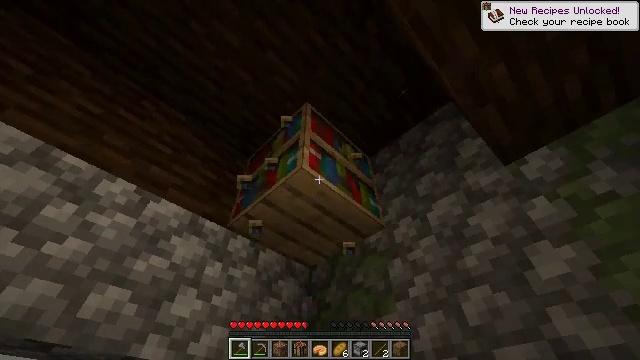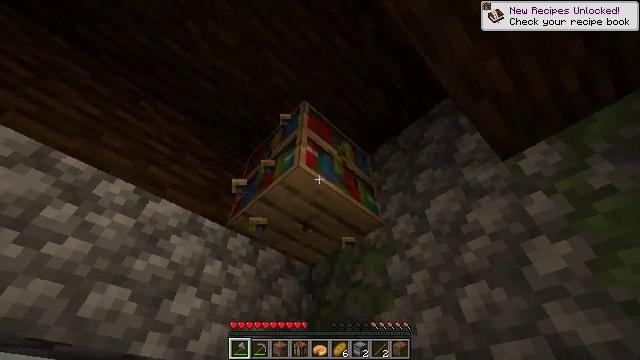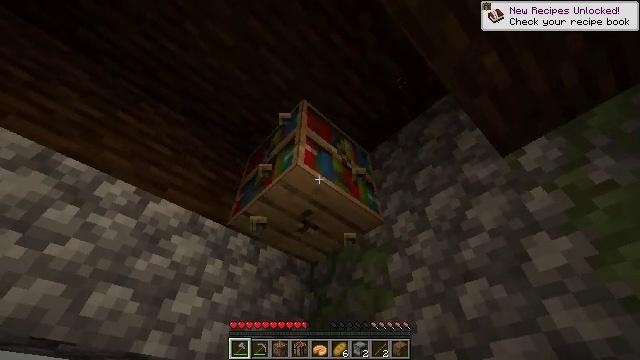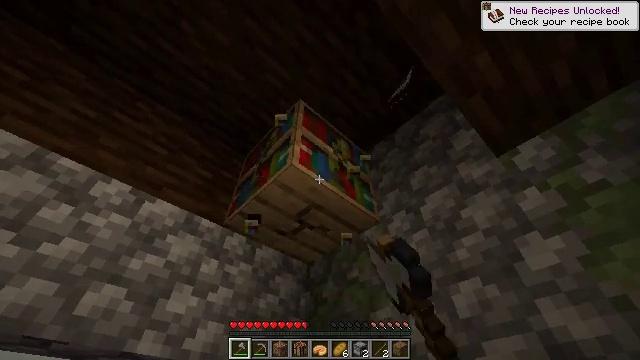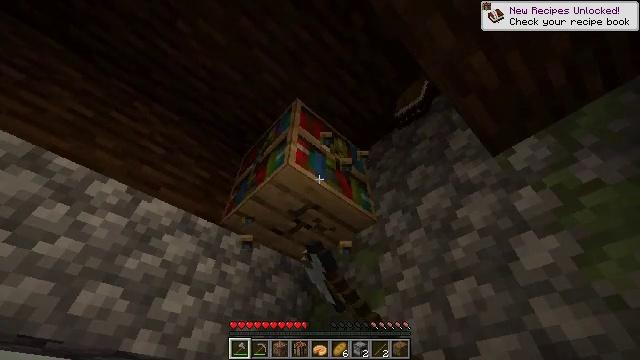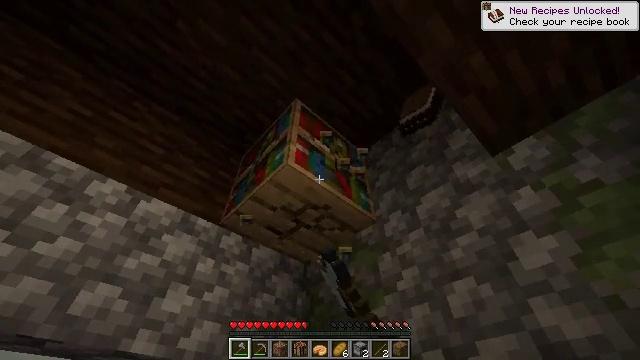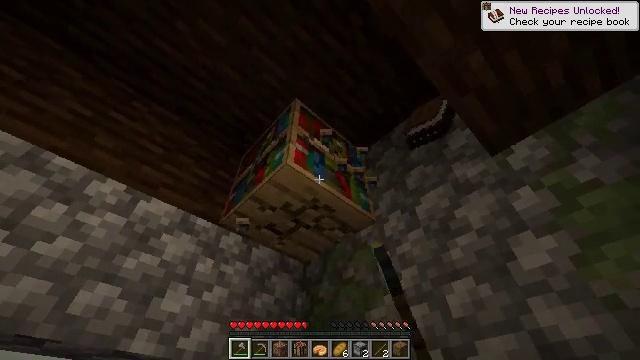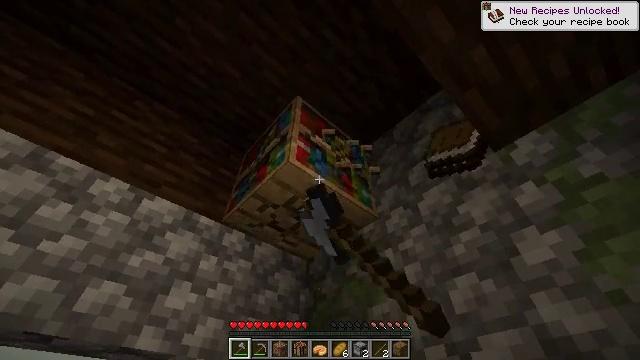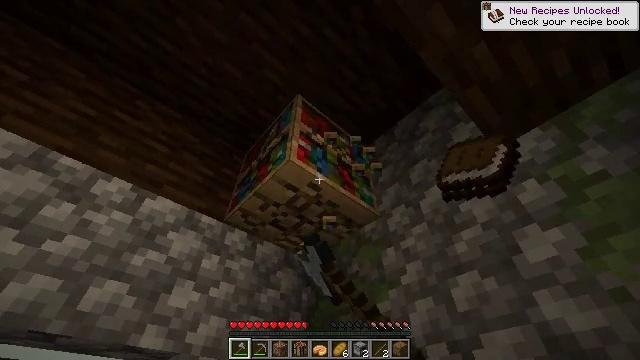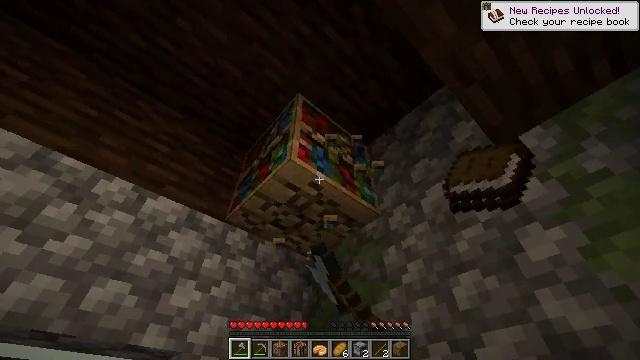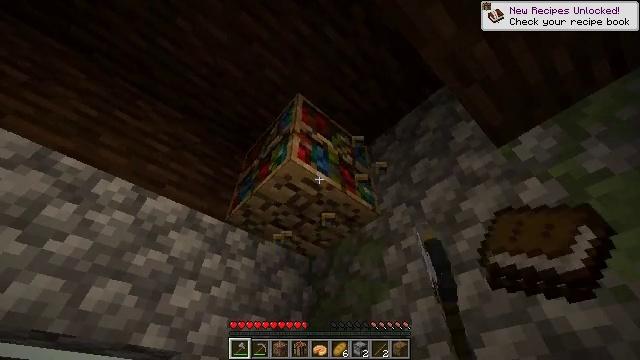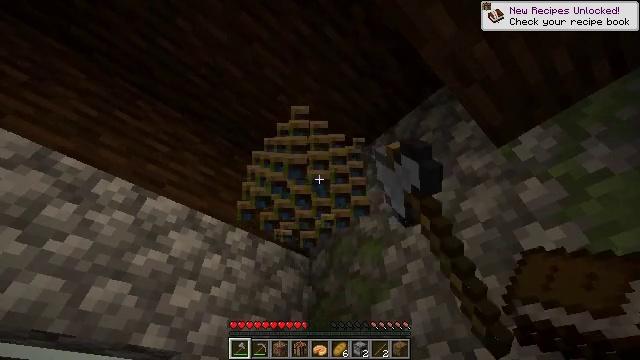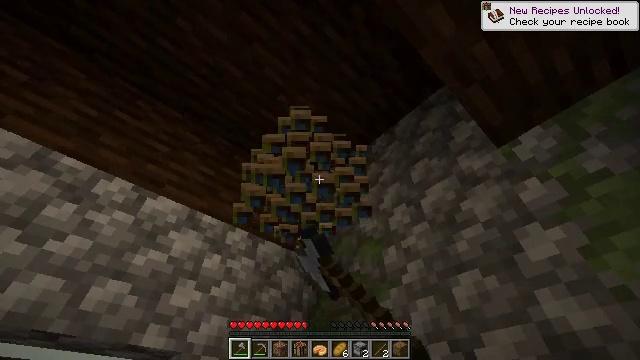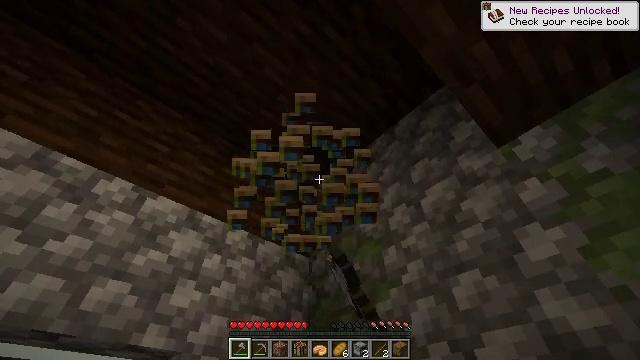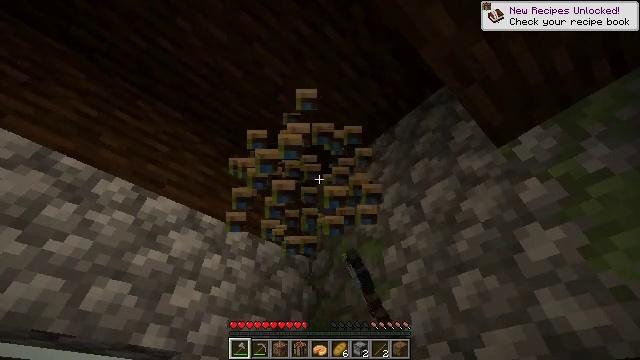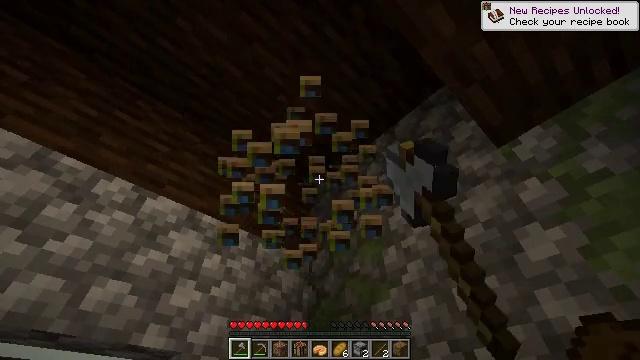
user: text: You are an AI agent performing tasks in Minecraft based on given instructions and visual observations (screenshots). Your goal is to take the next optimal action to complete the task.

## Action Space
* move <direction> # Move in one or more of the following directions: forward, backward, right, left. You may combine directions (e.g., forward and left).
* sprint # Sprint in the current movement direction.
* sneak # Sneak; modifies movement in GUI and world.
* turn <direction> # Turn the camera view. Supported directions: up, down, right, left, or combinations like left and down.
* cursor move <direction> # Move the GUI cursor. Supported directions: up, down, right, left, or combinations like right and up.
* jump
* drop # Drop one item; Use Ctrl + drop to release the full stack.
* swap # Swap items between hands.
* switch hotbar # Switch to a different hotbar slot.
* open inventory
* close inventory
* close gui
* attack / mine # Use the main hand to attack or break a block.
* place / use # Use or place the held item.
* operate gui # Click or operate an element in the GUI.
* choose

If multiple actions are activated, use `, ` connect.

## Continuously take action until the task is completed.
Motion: motion action
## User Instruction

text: Attack the bookshelf to recycle it.
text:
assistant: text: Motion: turn left, attack / mine
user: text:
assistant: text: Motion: turn left, attack / mine
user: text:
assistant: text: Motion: attack / mine
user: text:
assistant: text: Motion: attack / mine
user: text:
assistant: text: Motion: attack / mine
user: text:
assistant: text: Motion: attack / mine
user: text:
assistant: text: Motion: attack / mine
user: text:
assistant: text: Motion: attack / mine
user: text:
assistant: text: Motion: attack / mine
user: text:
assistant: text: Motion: attack / mine
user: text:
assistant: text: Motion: attack / mine
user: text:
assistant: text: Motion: attack / mine
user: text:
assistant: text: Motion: attack / mine
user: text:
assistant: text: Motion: attack / mine
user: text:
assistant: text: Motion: attack / mine
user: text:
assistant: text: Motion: attack / mine